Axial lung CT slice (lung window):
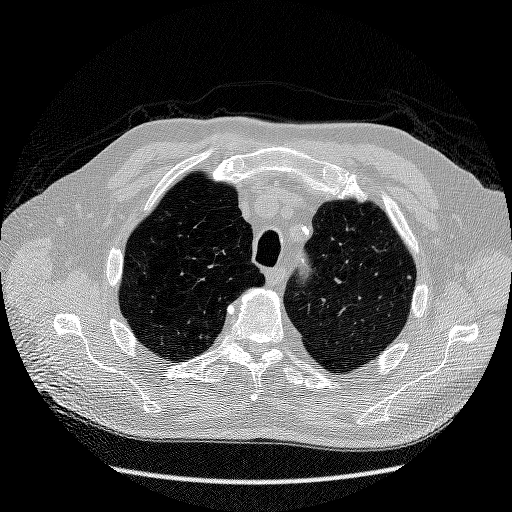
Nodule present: no